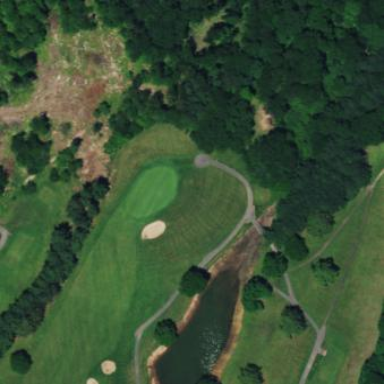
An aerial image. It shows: Water hazard on golf course.